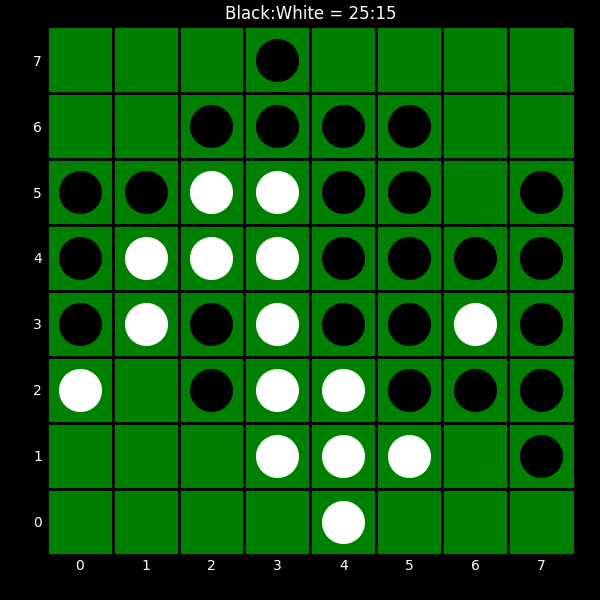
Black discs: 25
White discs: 15